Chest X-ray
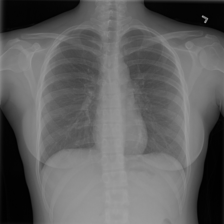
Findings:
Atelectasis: negative
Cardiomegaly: negative
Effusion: negative
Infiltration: negative
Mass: negative
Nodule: negative
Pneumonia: negative
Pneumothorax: negative
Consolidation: negative
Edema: negative
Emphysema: negative
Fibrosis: negative
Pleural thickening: negative
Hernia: negative